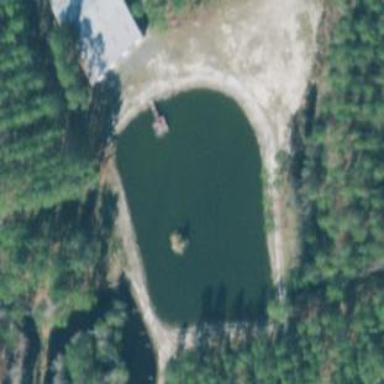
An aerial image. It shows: Pond with natural water.